Question: I am using android studio 2.3.1, In android build.gradle
> compile 'com.android.support:appcompat-v7:23.4.0'
has error
> All com.android.support libraries must use the exact same version specification (mixing versions can lead to runtime crashes). Found versions 24.0.0, 23.4.0. Examples include 'com.android.support:support-v4:24.0.0' and 'com.android.support:animated-vector-drawable:23.4.0'
This is my build.gradle
'''
apply plugin: 'com.android.application'
android {
compileSdkVersion 23
buildToolsVersion '25.0.0'
useLibrary 'org.apache.http.legacy'
defaultConfig {
applicationId "com.wsolus.chathuranga.simplifya"
minSdkVersion 16
targetSdkVersion 23
versionCode 22
versionName "2.0.1"
testInstrumentationRunner "android.support.test.runner.AndroidJUnitRunner"
}
buildTypes {
release {
minifyEnabled false
proguardFiles getDefaultProguardFile('proguard-android.txt'), 'proguard-rules.pro'
}
}
packagingOptions {
exclude 'META-INF/DEPENDENCIES.txt'
exclude 'META-INF/LICENSE.txt'
exclude 'META-INF/NOTICE.txt'
exclude 'META-INF/NOTICE'
exclude 'META-INF/LICENSE'
exclude 'META-INF/DEPENDENCIES'
exclude 'META-INF/notice.txt'
exclude 'META-INF/license.txt'
exclude 'META-INF/dependencies.txt'
exclude 'META-INF/LGPL2.1'
} } dependencies {
compile fileTree(include: ['*.jar'], dir: 'libs')
androidTestCompile('com.android.support.test.espresso:espresso-core:2.2.2', {
exclude group: 'com.android.support', module: 'support-annotations'
})
compile('org.apache.httpcomponents:httpmime:4.3') {
exclude module: "httpclient"
}
compile 'com.android.support:appcompat-v7:23.4.0'
compile 'com.android.support:design:23.4.0'
compile 'com.android.support:support-v4:23.4.0'
}
'''
please help me
Thanks
This is a screen shot of the gradle:

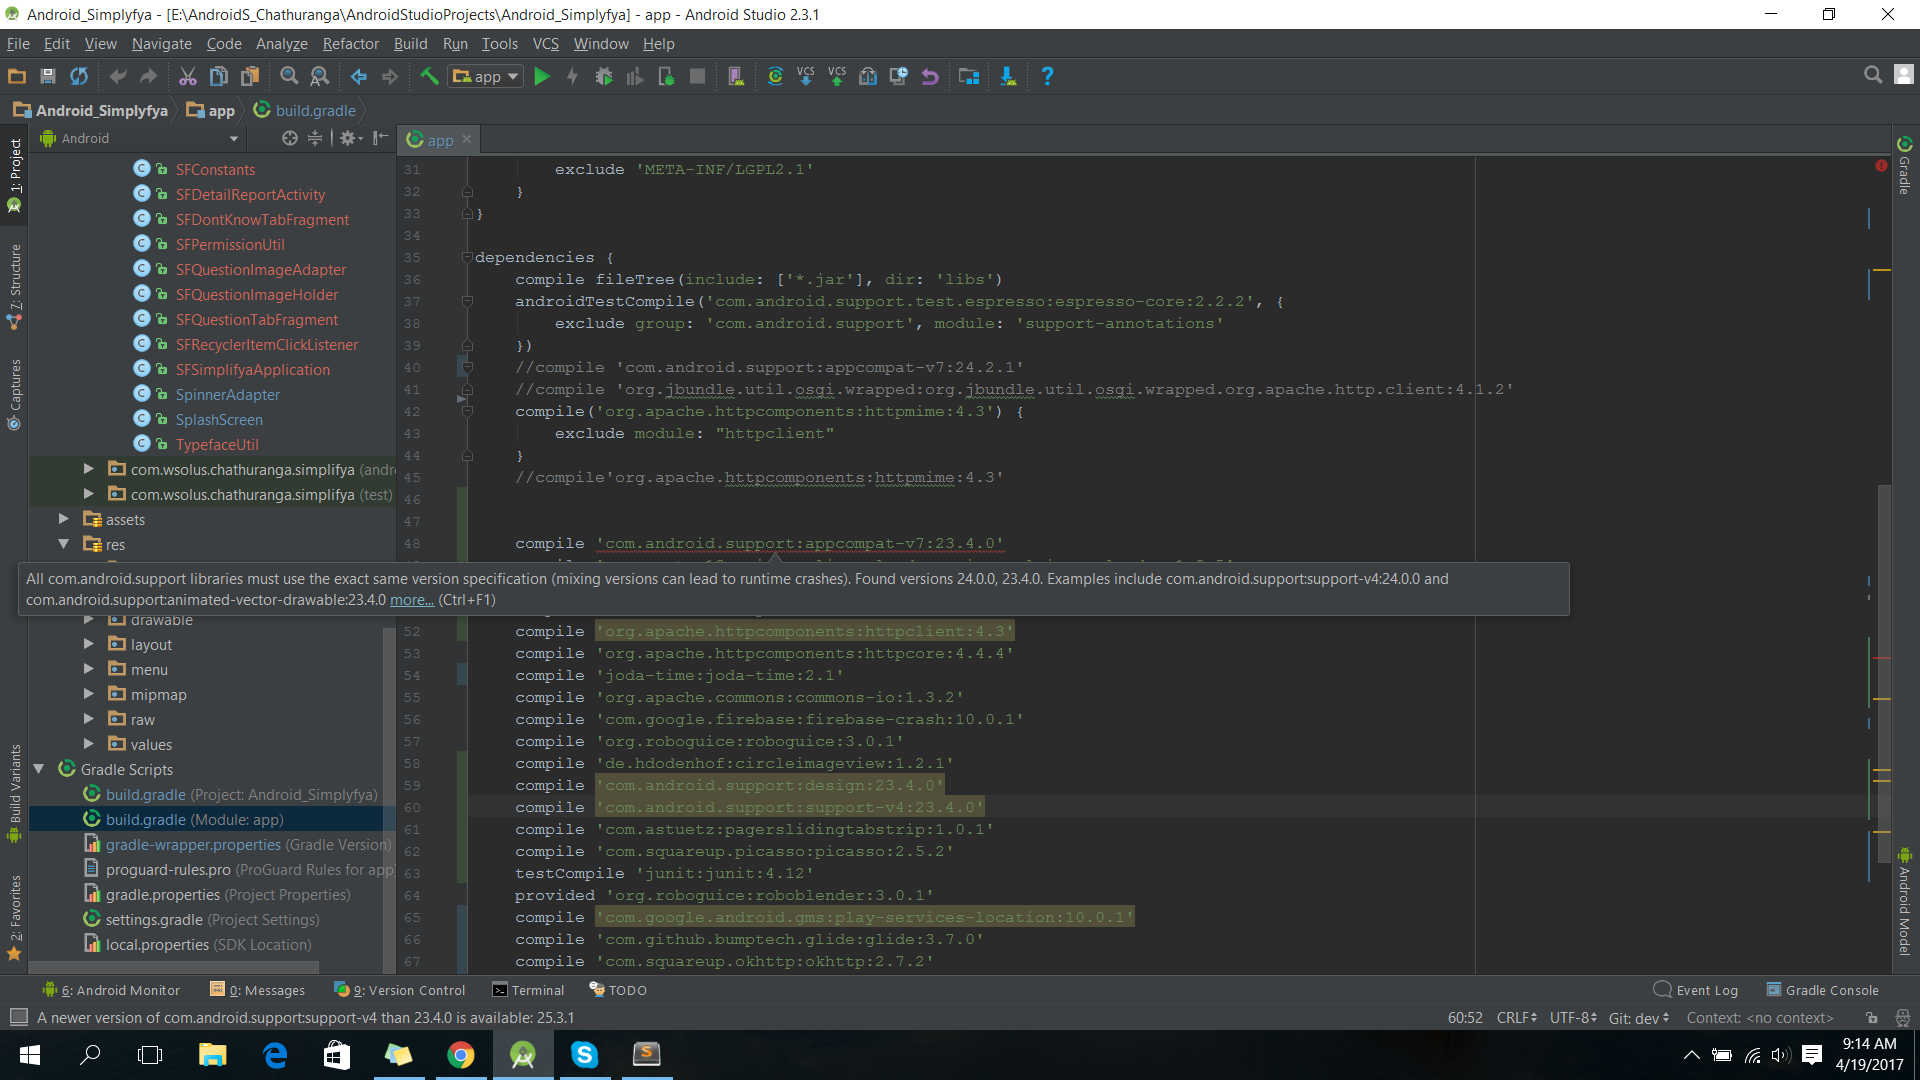
Answer: Change your gradle file like this and then go to .
'''
apply plugin: 'com.android.application'
android {
compileSdkVersion 24
buildToolsVersion "24.0.0"
useLibrary 'org.apache.http.legacy'
defaultConfig {
applicationId "com.wsolus.chathuranga.simplifya"
minSdkVersion 16
targetSdkVersion 23
versionCode 22
versionName "2.0.1"
testInstrumentationRunner "android.support.test.runner.AndroidJUnitRunner"
}
buildTypes {
release {
minifyEnabled false
proguardFiles getDefaultProguardFile('proguard-android.txt'), 'proguard-rules.pro'
}
}
packagingOptions {
exclude 'META-INF/DEPENDENCIES.txt'
exclude 'META-INF/LICENSE.txt'
exclude 'META-INF/NOTICE.txt'
exclude 'META-INF/NOTICE'
exclude 'META-INF/LICENSE'
exclude 'META-INF/DEPENDENCIES'
exclude 'META-INF/notice.txt'
exclude 'META-INF/license.txt'
exclude 'META-INF/dependencies.txt'
exclude 'META-INF/LGPL2.1'
} } dependencies {
compile fileTree(include: ['*.jar'], dir: 'libs')
androidTestCompile('com.android.support.test.espresso:espresso-core:2.2.2', {
exclude group: 'com.android.support', module: 'support-annotations'
})
compile('org.apache.httpcomponents:httpmime:4.3') {
exclude module: "httpclient"
}
compile 'com.android.support:appcompat-v7:24.2.0'
compile 'com.android.support:design:24.2.0'
compile 'com.android.support:support-v4:24.2.0'
compile 'com.android.support:palette-v7:24.2.0'
}
'''